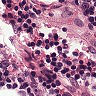
Metastatic tissue present: no